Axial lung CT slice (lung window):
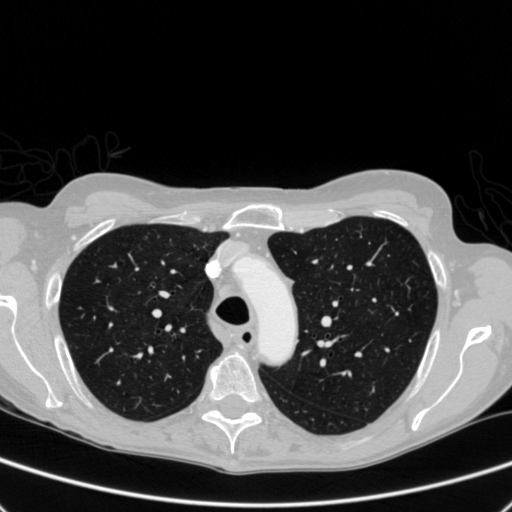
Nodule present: no